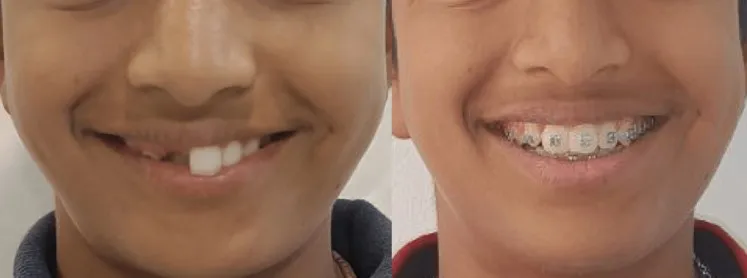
Comparison of pre- and post-treatment frontal smiling.
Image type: medical_photograph (other_medical_photograph)